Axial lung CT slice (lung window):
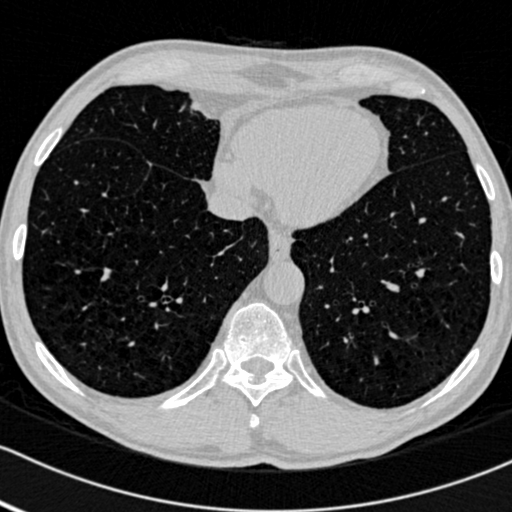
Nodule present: no